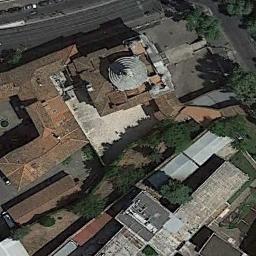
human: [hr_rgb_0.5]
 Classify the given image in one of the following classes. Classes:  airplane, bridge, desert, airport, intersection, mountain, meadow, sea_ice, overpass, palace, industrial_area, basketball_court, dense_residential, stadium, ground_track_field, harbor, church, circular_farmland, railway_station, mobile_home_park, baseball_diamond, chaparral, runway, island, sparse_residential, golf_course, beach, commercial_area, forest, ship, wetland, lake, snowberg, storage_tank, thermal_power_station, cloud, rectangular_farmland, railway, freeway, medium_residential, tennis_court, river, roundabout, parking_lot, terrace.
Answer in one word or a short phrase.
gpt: church